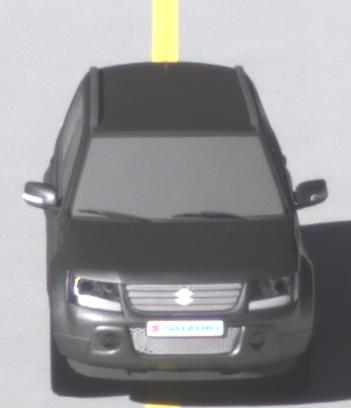
Make: Suzuki
Model: Grand Vitara
Detailed model: Gen. 1 JT
Model produced from: 2009
Model produced until: 2012
Doors: 5
Color: gray
Road condition: dry road
Daytime: morning or afternoon
Contrast: high contrast